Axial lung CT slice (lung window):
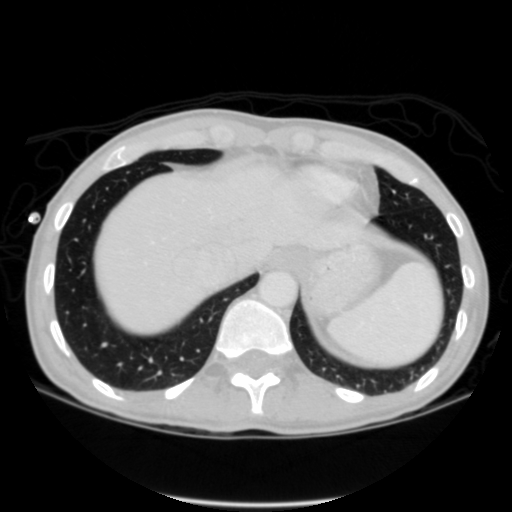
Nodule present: no